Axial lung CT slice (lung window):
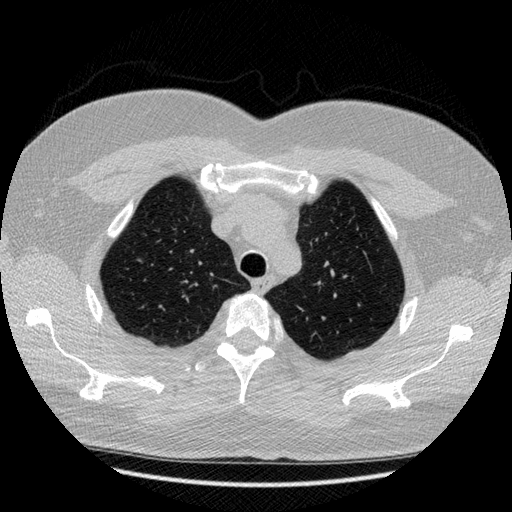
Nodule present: no